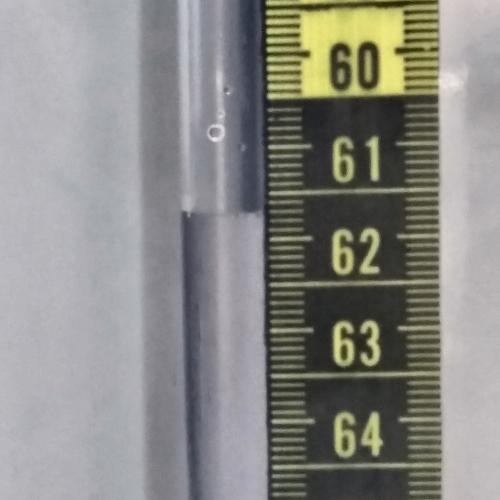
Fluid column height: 61.7 cm